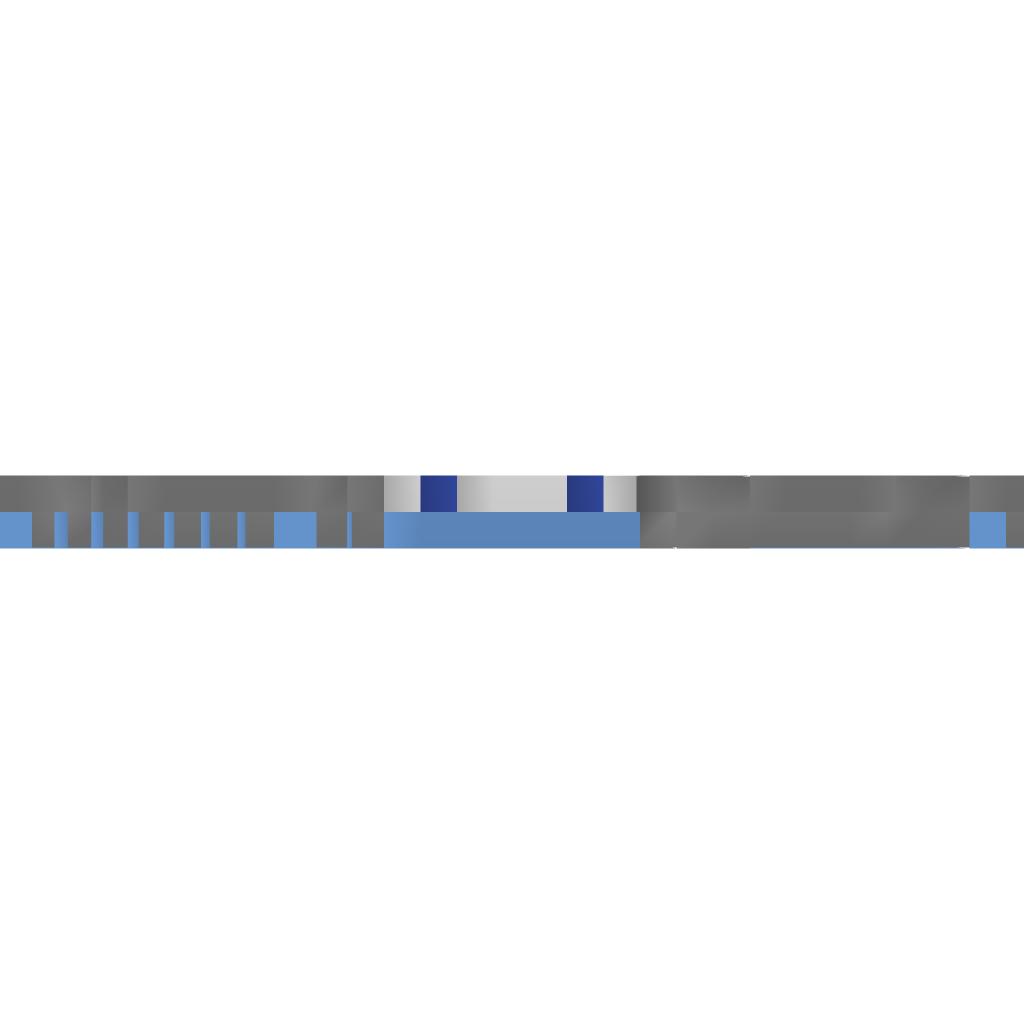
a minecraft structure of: Firework machine! bad low quality